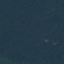
Land use / land cover class: Forest